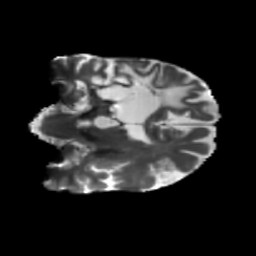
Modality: T2w
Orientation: coronal
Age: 57
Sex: male
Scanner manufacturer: siemens
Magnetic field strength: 3 T
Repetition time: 5.47 s
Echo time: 0.0854 s